Interaction volume radius: 5 \u00c5
Interaction volume height: 25 \u00c5
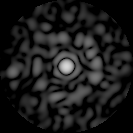
Disorder parameter: 0.8492